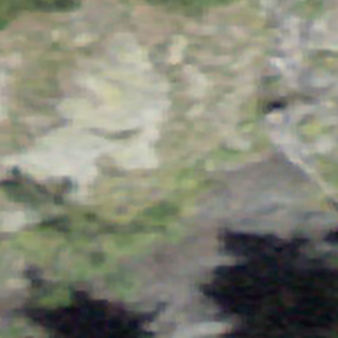
Label: other